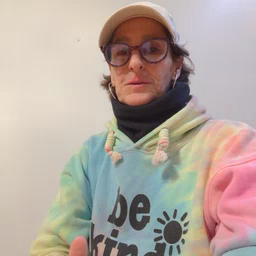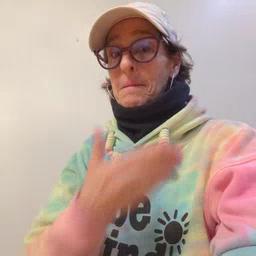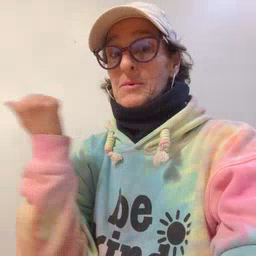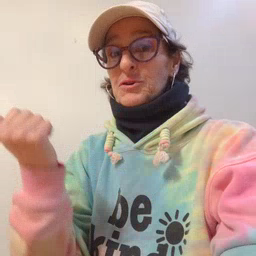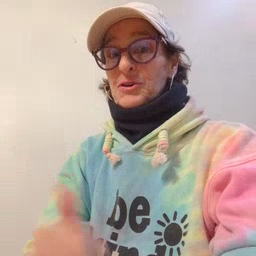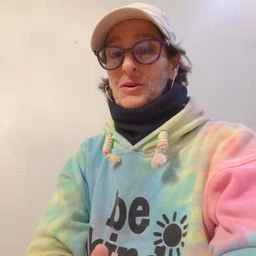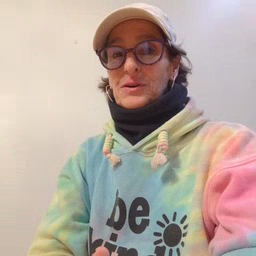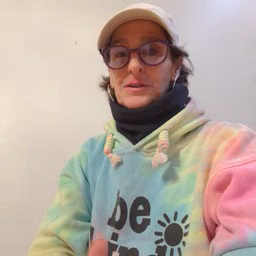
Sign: better